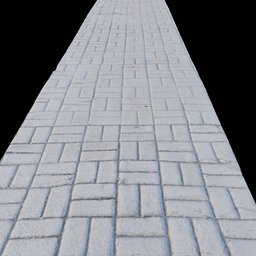
Label: architecture